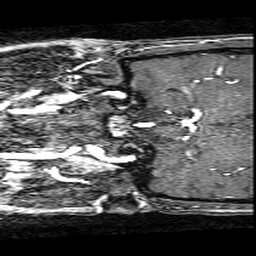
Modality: angio
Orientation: coronal
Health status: ill
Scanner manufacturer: philips
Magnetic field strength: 3 T
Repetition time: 0.0183 s
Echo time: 0.003369 s